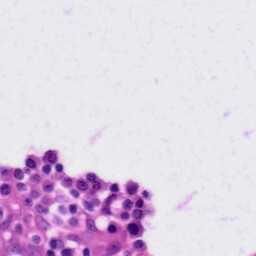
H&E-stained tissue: Tonsil